Field crop: maize
Growth stage: 2
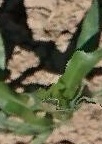
Species: maize